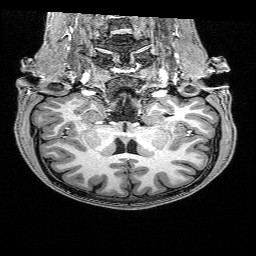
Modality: T1w
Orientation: sagittal